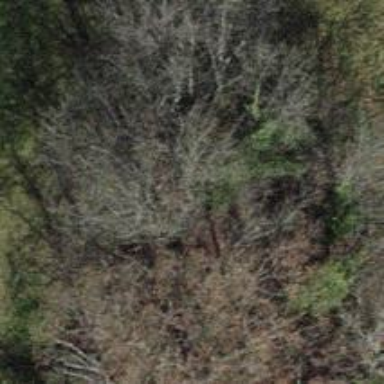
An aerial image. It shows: Single tag "natural: tree."